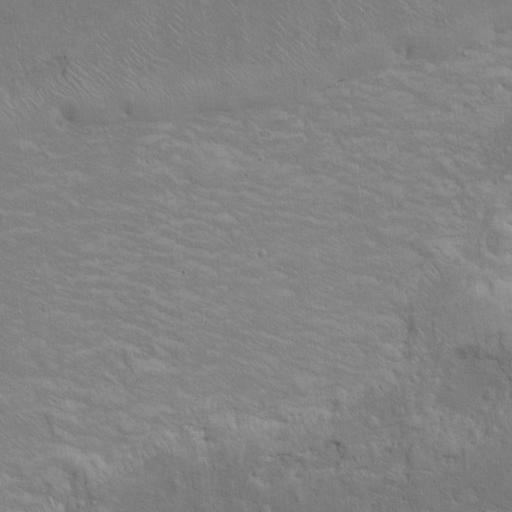
Objects detected: cone